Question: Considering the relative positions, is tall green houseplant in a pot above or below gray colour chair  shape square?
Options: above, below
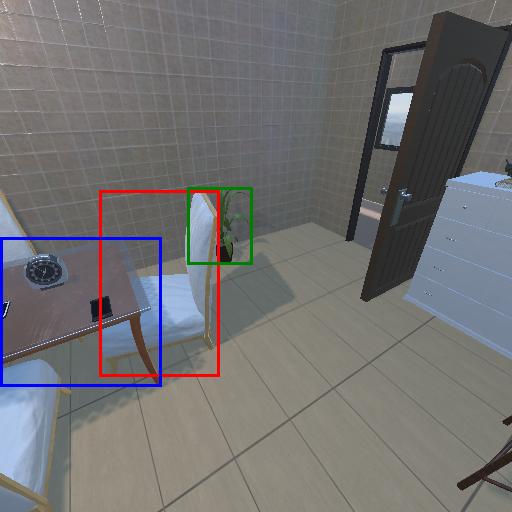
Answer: above